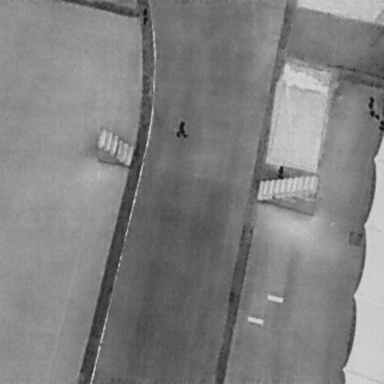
There are three People in the infrared image.